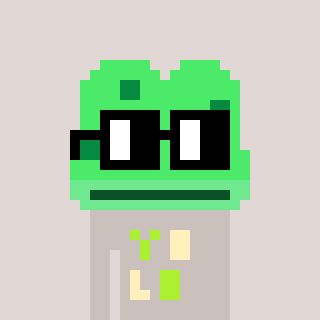
a pixel art character with square black glasses, a frog-shaped head and a foggrey-colored body on a warm background